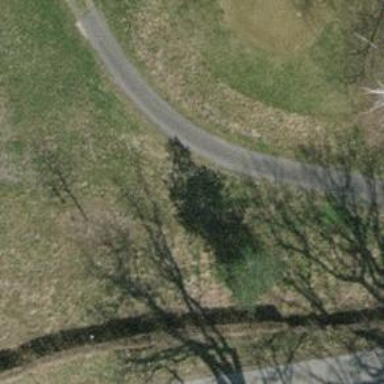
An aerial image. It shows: Designated asphalt cartpath for golf carts on path.